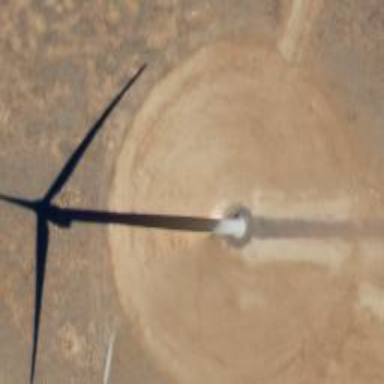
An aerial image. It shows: Wind generator with horizontal axis. The generator is wind turbine.